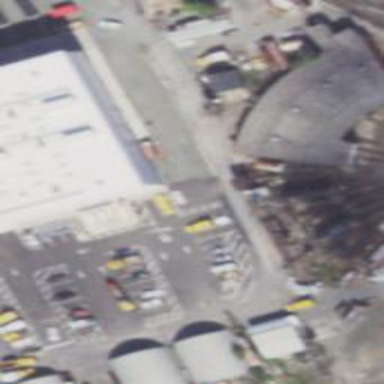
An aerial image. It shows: Engine shed building located near railway.